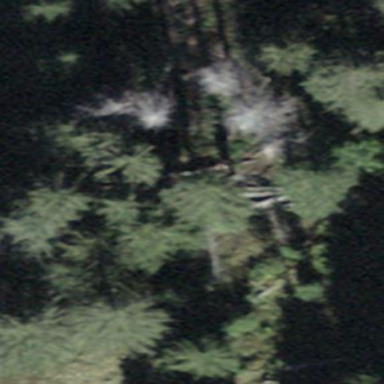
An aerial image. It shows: Forest area.